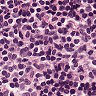
Metastatic tissue present: no